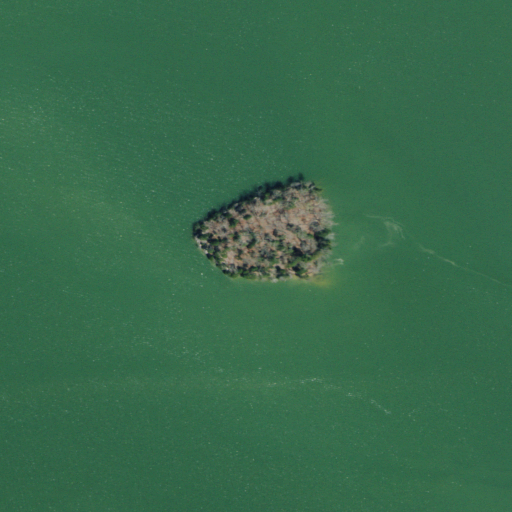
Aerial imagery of island in Tennessee named Dollar Island containing open water and grassland